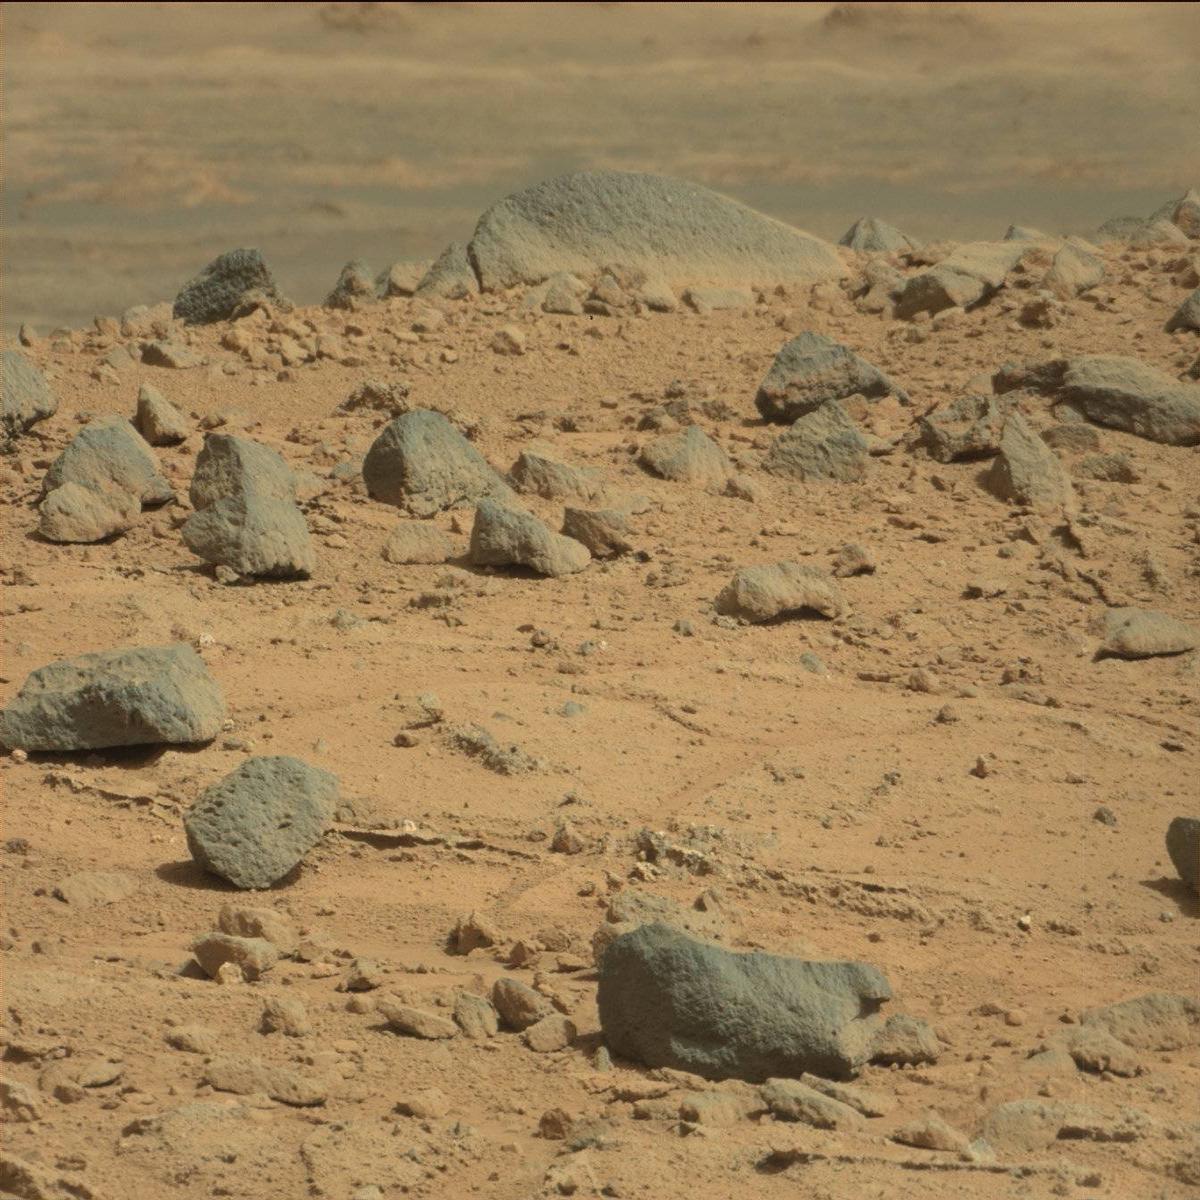
Terrain classes present: Bedrock, Ridge, Rock, Sand / Soil